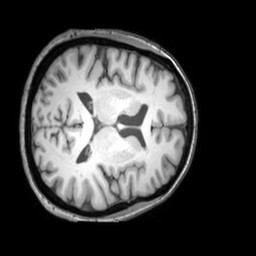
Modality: T1w
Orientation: axial
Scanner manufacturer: philips
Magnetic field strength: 3 T
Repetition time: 0.009905 s
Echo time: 0.004604 s